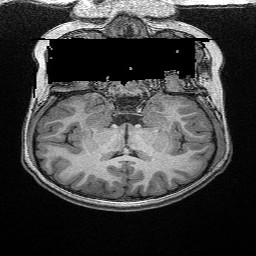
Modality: T1w
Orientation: sagittal